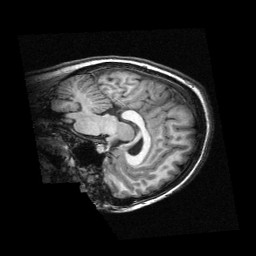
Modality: T1w
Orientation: sagittal
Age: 13
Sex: female
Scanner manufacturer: siemens
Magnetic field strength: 3 T
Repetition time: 2.3 s
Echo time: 0.00336 s